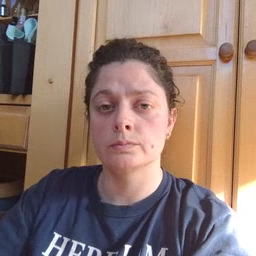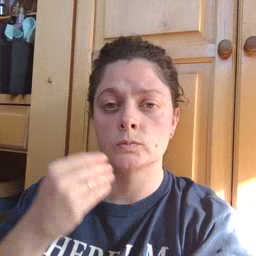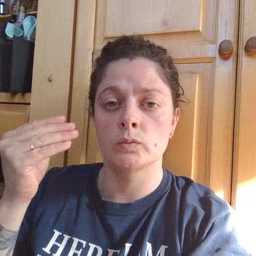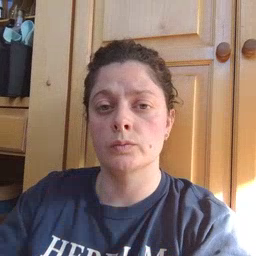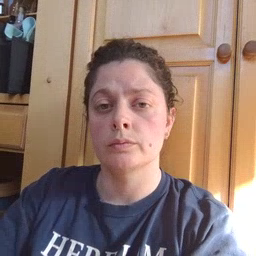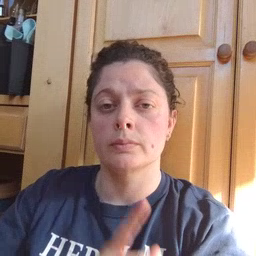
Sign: store